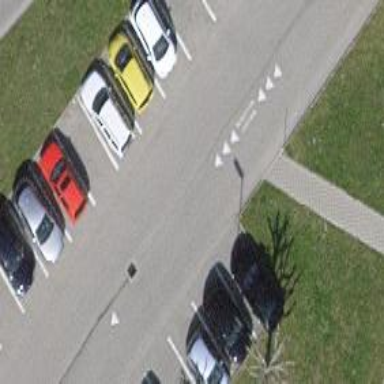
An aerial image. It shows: Parking aisle designated as service road.